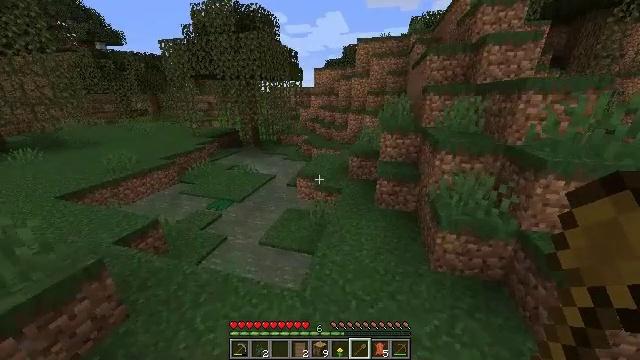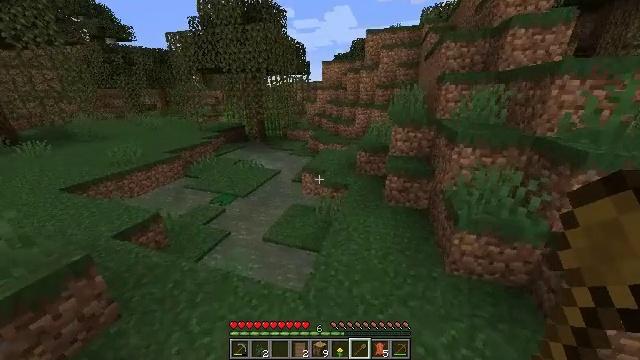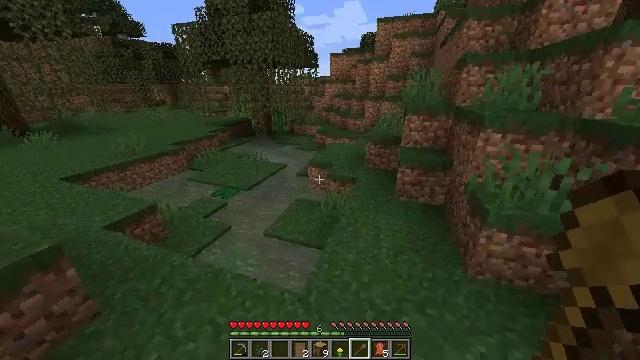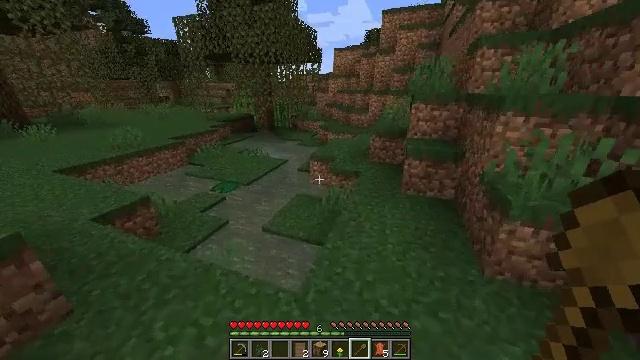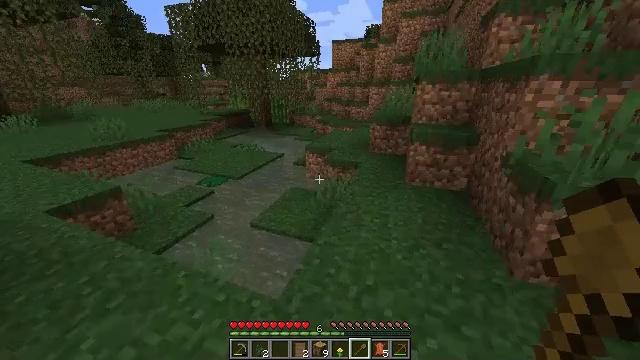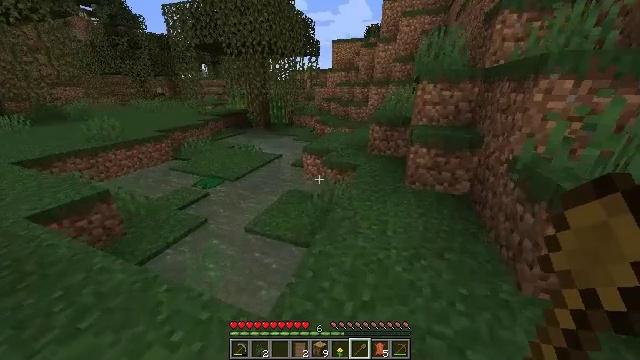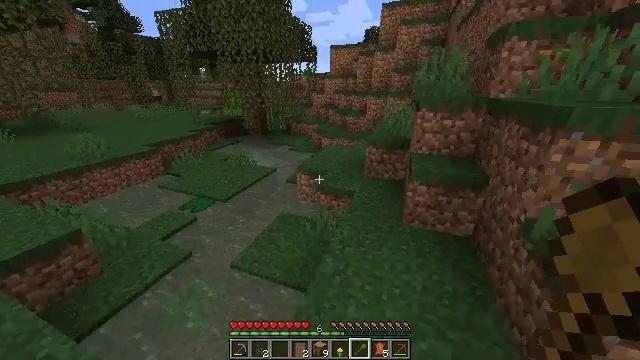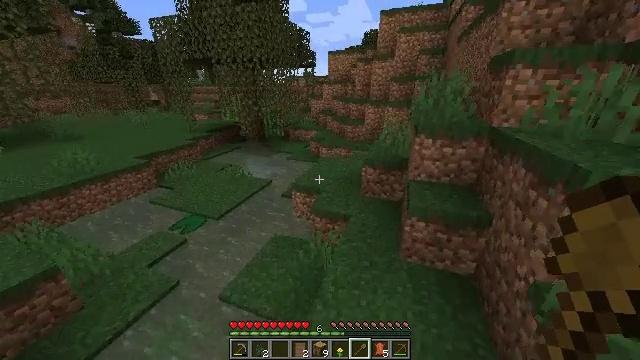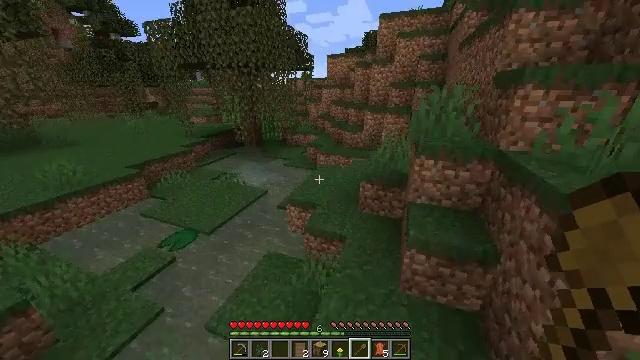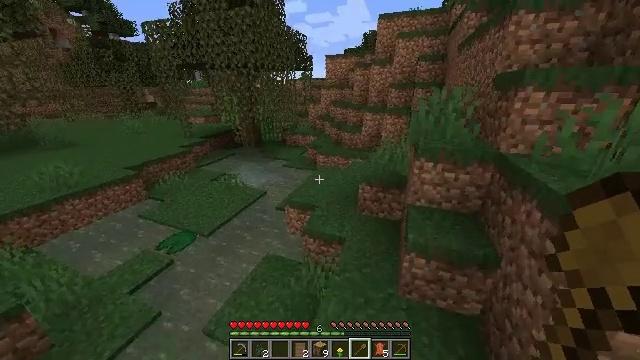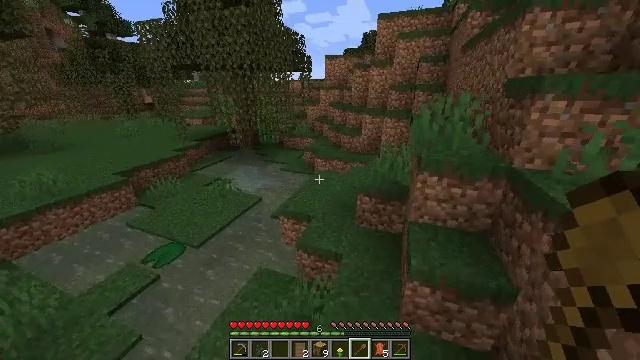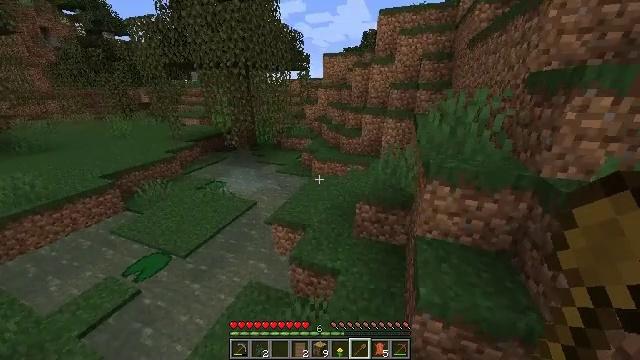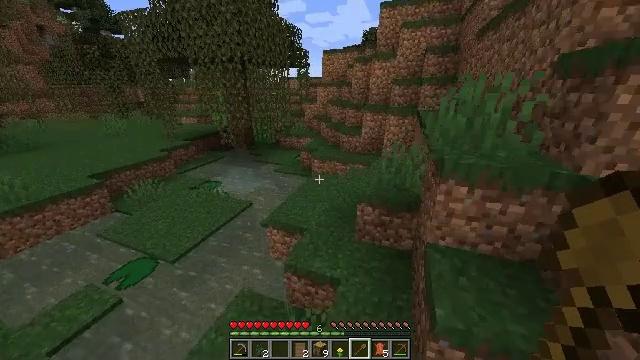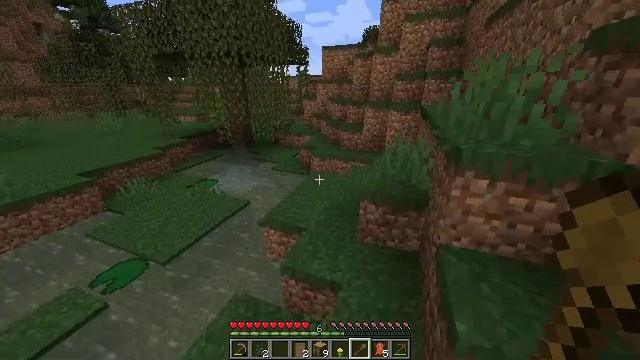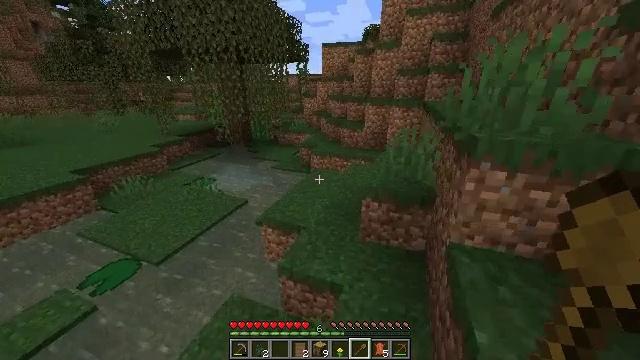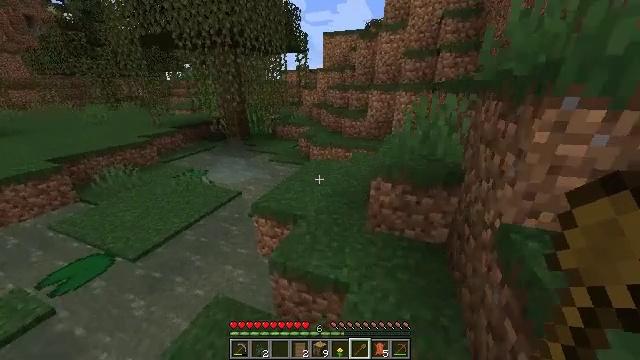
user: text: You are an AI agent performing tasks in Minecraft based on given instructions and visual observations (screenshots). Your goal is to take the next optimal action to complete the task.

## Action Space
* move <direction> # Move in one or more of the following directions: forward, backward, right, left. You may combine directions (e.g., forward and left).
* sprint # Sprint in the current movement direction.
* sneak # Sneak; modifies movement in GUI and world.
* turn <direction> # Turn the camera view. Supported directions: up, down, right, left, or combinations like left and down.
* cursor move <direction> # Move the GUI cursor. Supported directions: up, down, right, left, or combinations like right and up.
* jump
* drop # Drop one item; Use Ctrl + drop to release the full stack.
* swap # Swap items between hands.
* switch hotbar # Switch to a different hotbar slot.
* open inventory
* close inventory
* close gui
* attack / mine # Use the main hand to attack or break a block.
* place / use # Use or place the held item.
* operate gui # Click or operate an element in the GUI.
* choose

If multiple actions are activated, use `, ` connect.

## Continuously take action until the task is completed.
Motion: motion action
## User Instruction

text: Gather grass on the ground.
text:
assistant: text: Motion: move forward and move right, turn left, jump
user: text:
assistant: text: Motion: move forward and move right, turn left, jump
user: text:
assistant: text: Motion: move forward and move right, jump
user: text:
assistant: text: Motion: move forward and move right, jump
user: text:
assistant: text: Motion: move forward and move right, jump
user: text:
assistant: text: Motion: move forward and move right, jump
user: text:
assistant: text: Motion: move forward, jump
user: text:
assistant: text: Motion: move forward, jump
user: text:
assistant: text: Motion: move forward, jump
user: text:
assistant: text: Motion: move forward, jump
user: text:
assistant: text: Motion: move forward and move left, jump
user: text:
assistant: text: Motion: move forward and move left, jump
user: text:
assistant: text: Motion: move forward and move left, jump
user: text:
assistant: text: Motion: move forward, jump
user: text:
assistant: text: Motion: move forward and move left, jump
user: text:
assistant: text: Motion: move forward and move left, jump
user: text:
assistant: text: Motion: move forward, jump
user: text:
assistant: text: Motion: move forward and move left, jump
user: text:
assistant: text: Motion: move forward and move left, jump
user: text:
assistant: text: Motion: move forward, jump
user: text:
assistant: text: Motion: move forward, turn right and up, jump
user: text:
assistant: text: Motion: move forward and move right, turn right, jump
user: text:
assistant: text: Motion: move forward and move right, jump
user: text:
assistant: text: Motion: move forward and move right, jump
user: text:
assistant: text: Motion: move forward and move right
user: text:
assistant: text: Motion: move forward and move right
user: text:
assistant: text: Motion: move forward
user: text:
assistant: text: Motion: move forward
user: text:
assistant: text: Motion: move forward
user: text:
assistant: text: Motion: move forward